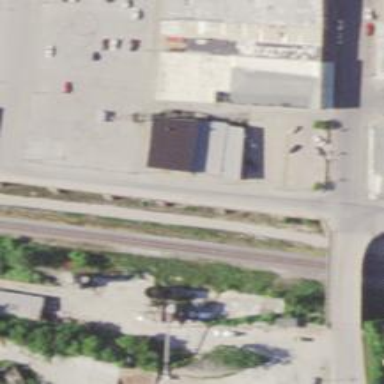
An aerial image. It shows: Railway service station.